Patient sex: M
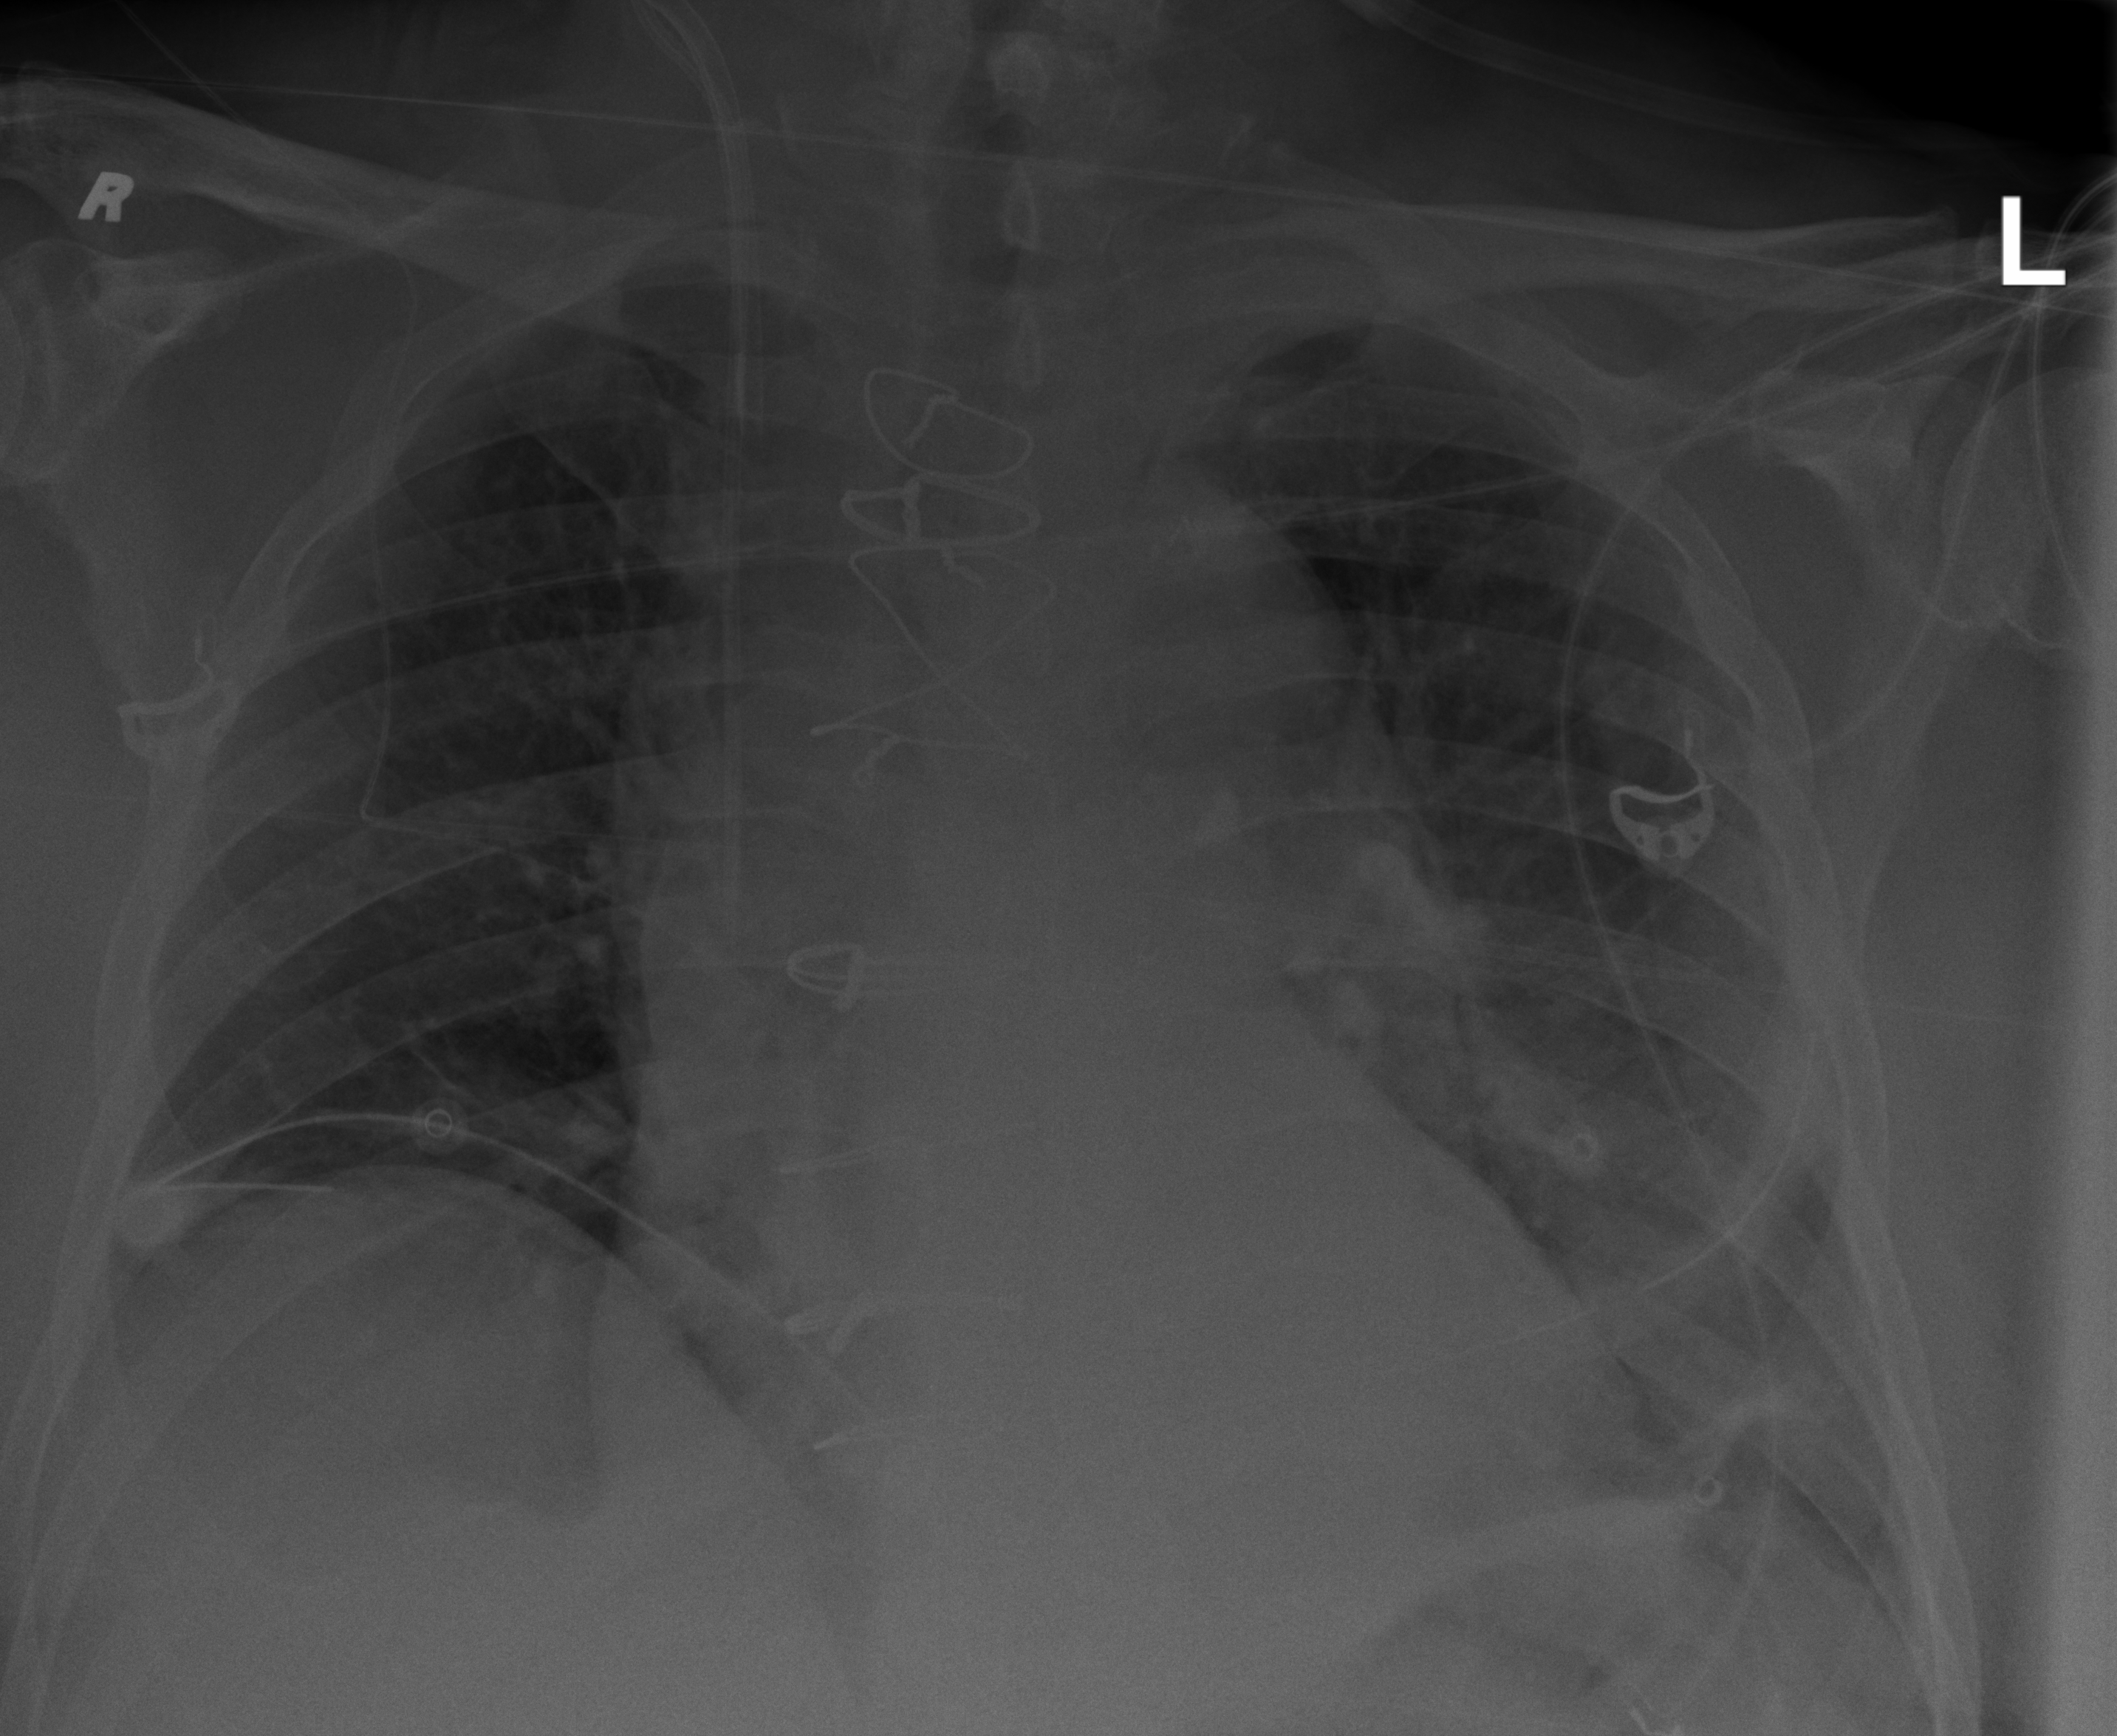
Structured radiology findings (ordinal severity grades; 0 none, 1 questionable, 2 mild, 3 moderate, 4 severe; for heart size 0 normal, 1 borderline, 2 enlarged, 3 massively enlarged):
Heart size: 1
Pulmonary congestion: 2
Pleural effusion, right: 0
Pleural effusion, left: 3
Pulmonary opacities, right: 2
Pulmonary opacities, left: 2
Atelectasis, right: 2
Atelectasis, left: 3